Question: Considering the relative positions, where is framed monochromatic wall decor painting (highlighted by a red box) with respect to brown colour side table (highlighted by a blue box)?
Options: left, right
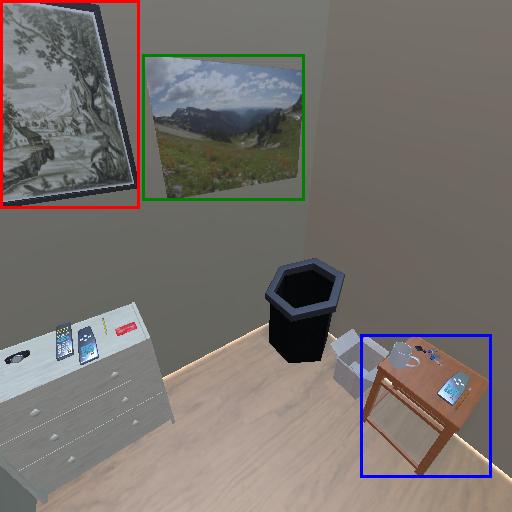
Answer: left